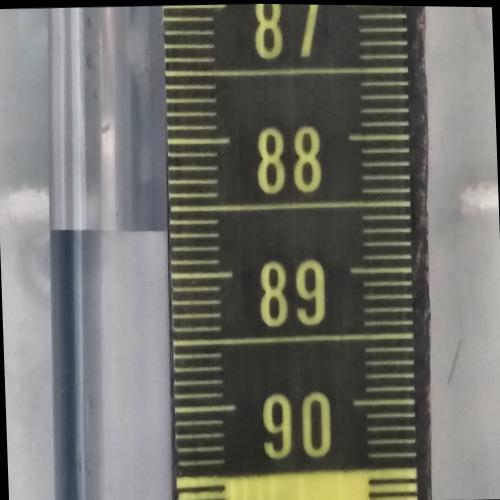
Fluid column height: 88.7 cm